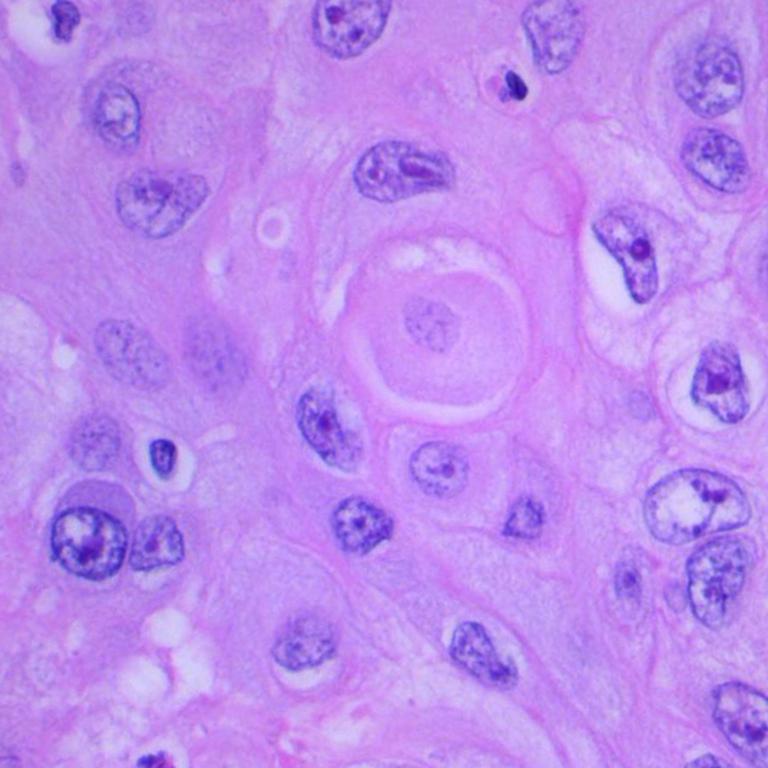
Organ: lung
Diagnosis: squamous carcinomas